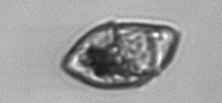
Label: Gyrodinium